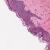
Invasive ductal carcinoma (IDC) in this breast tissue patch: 0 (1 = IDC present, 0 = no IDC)